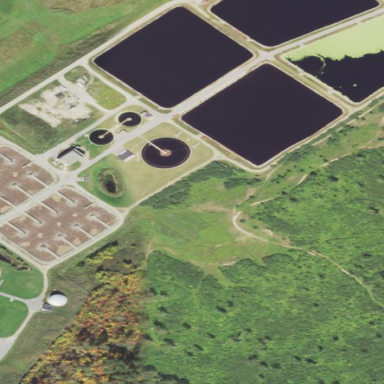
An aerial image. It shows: View of wastewater plant.